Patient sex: M
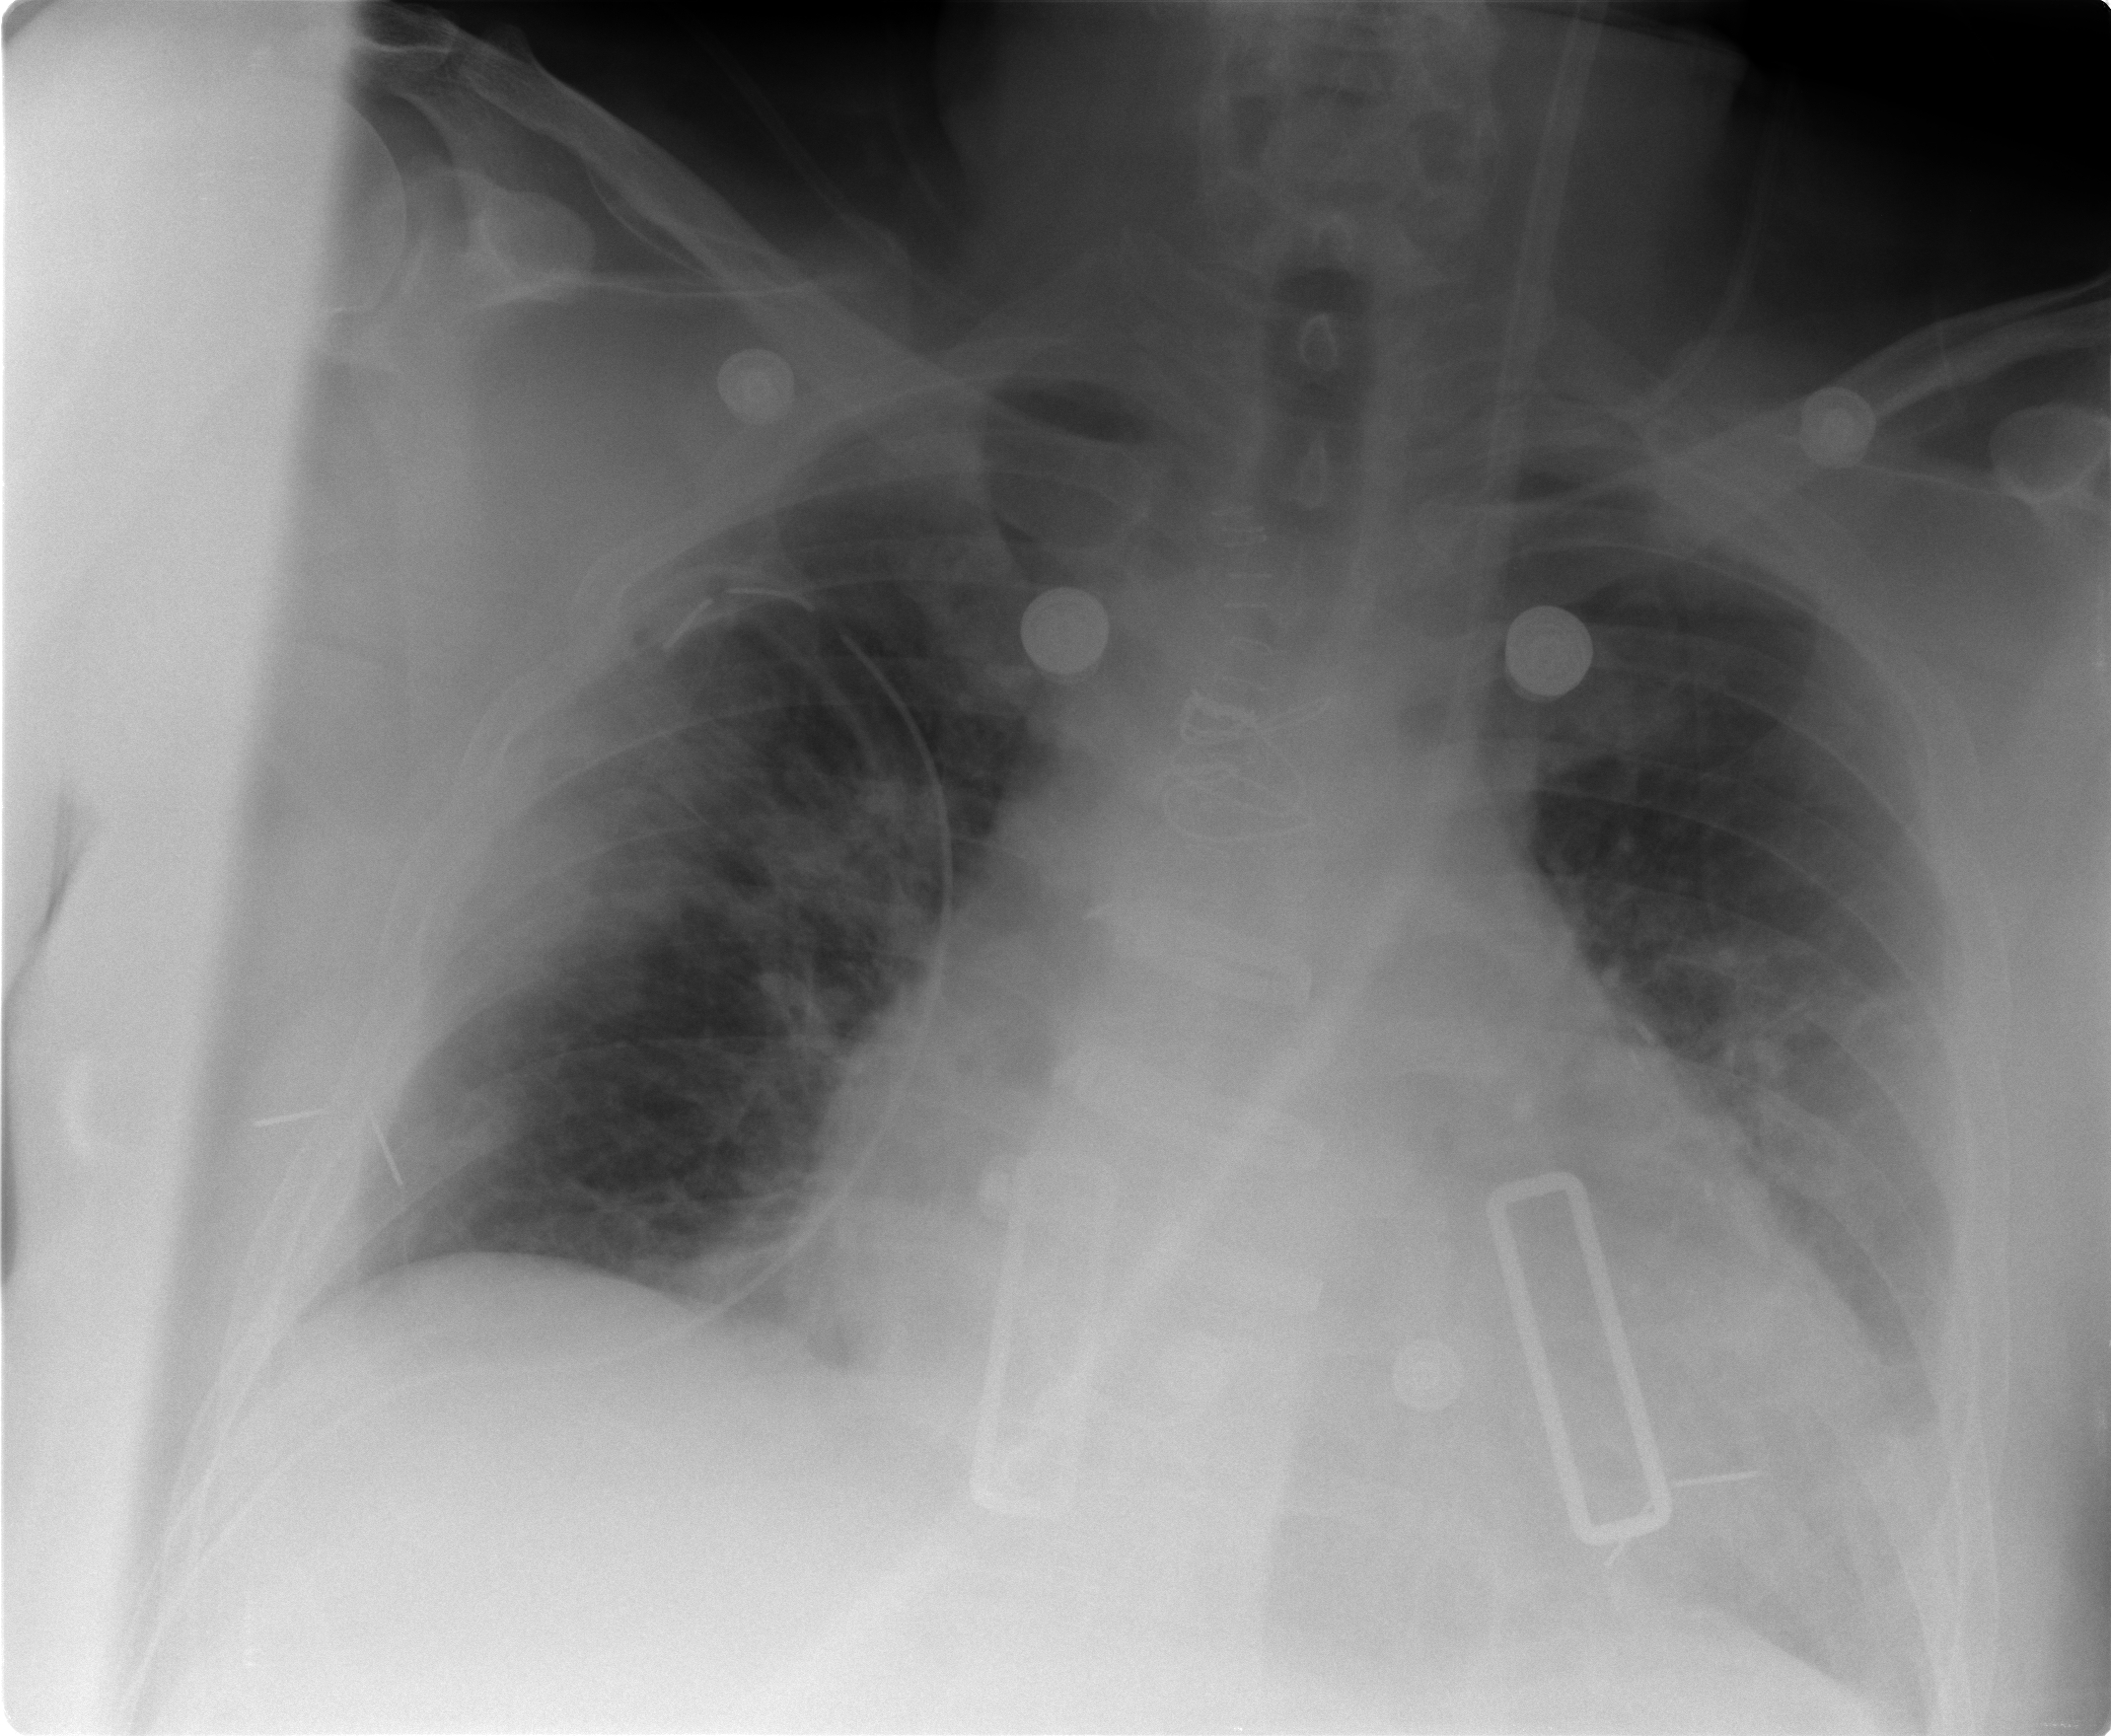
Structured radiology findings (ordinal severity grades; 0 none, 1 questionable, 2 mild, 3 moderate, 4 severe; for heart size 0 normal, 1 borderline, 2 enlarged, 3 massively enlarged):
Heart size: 2
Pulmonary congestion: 2
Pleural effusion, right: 0
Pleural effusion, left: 2
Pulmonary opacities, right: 2
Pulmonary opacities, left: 1
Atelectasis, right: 2
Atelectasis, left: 2